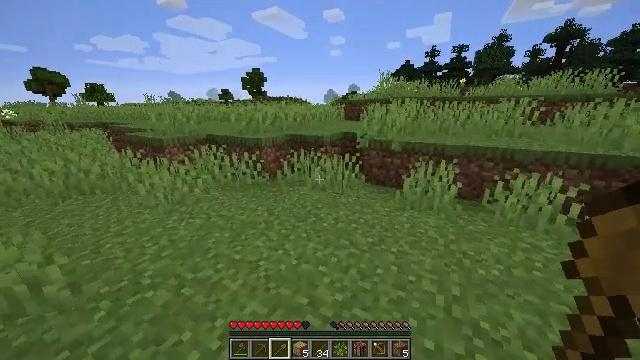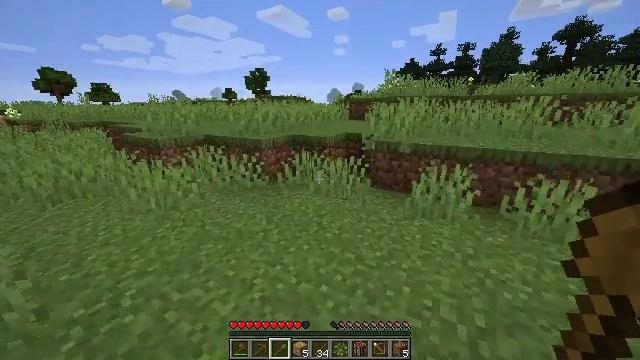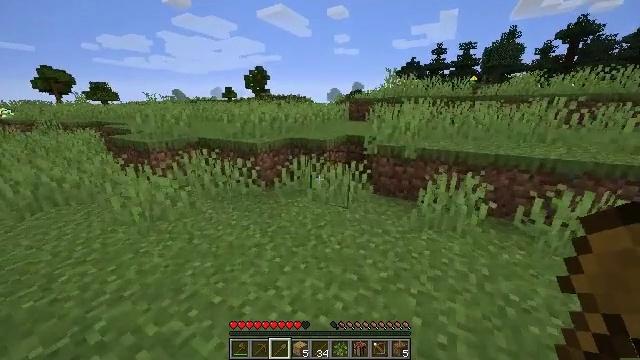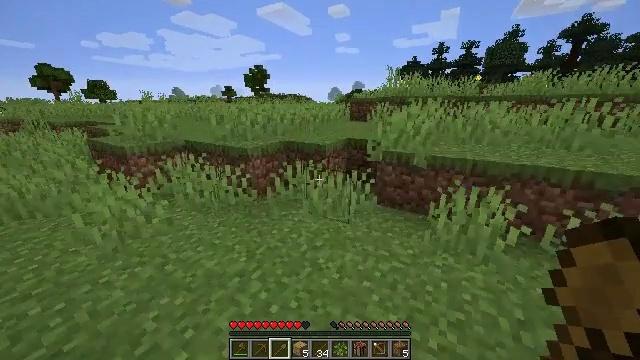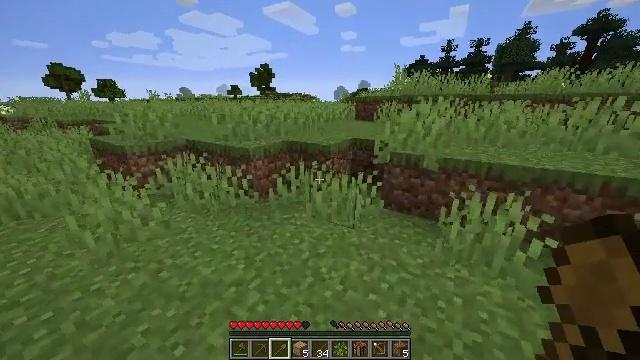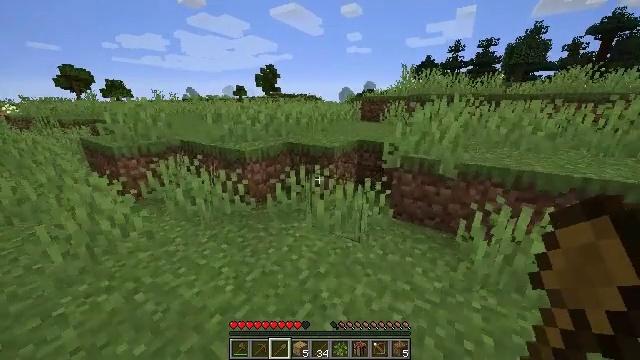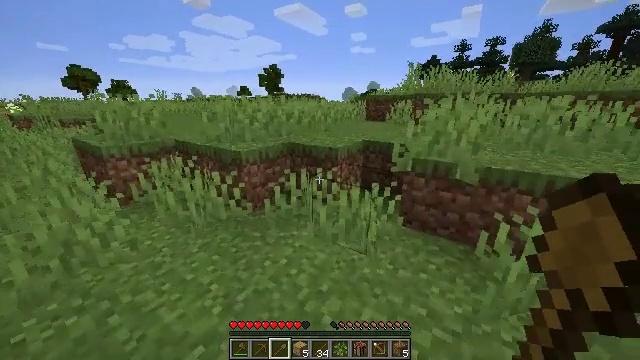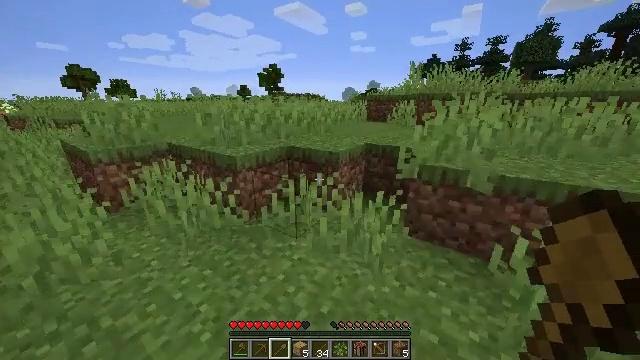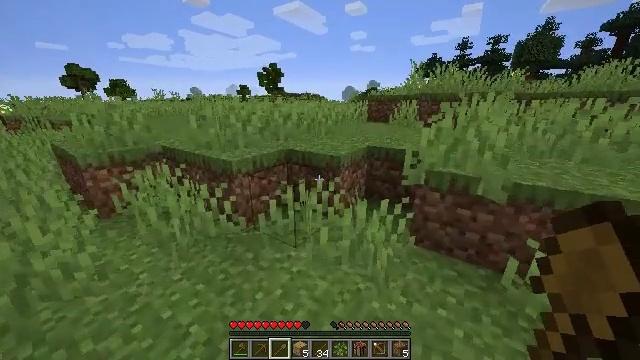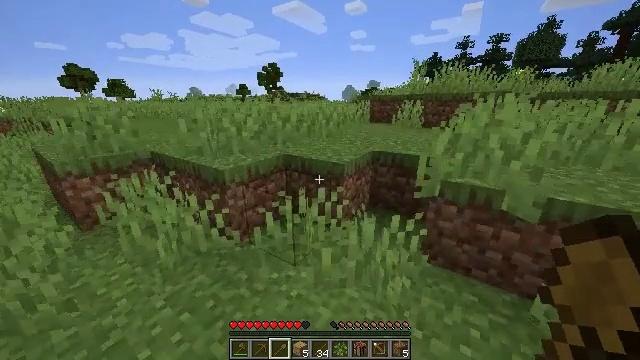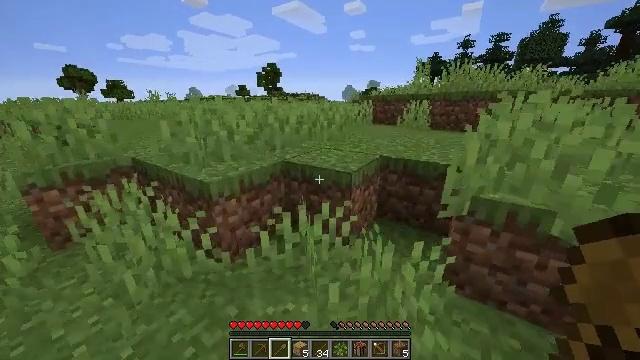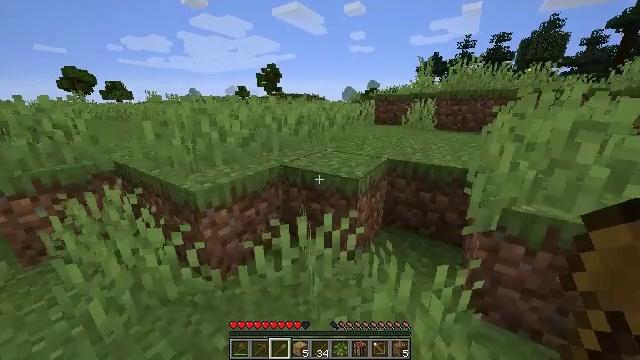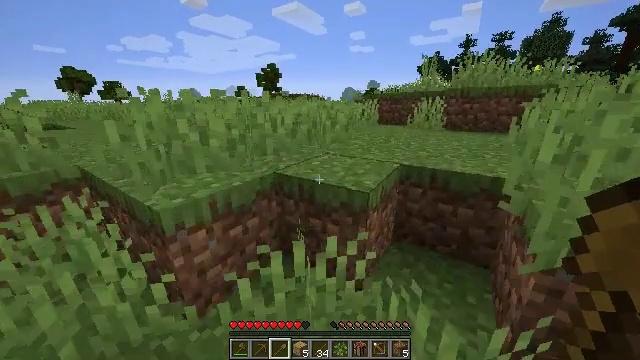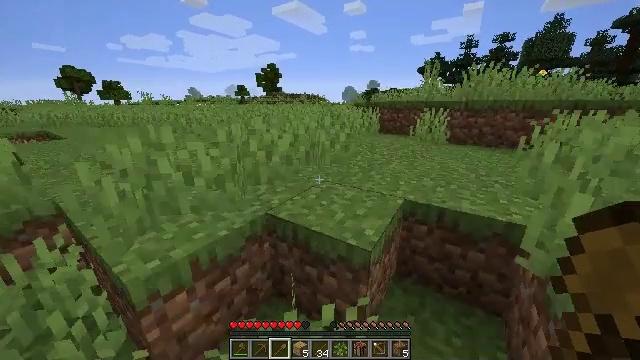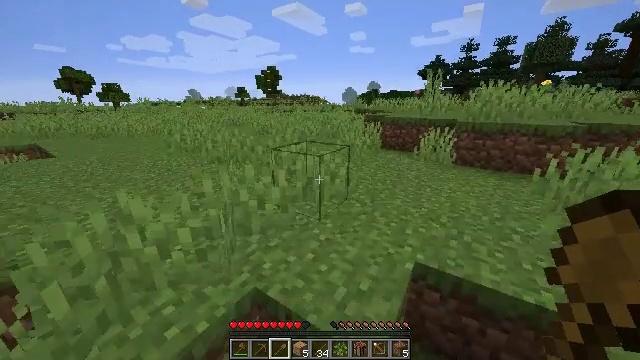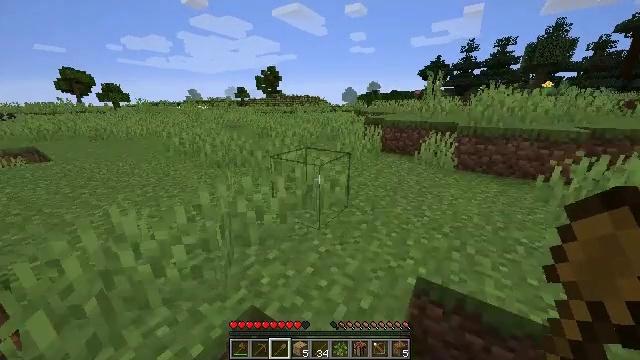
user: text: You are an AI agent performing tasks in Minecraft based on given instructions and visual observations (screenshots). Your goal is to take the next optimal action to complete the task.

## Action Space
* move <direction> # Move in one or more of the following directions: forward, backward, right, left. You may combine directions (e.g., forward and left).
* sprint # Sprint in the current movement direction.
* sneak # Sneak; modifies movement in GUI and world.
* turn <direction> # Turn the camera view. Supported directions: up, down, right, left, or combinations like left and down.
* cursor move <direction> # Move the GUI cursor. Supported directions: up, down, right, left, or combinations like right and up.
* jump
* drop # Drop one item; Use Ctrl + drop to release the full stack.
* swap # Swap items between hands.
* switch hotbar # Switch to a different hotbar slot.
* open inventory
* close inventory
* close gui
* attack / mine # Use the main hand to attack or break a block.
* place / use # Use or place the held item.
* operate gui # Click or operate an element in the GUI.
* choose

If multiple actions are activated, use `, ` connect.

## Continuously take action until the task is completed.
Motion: motion action
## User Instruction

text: Clear the ground by mining grass.
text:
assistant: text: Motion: move forward
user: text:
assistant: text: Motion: move forward
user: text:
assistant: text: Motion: move forward
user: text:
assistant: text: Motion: move forward, turn left
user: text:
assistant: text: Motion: move forward, turn left
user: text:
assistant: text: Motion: move forward
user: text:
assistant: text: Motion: move forward
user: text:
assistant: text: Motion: move forward
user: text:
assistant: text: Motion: move forward
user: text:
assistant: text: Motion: move forward
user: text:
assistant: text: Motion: move forward
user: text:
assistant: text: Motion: move forward
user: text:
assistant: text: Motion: move forward, jump
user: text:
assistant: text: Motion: move forward, jump
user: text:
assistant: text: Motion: move forward, jump
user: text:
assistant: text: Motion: move forward, jump
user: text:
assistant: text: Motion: move forward, jump
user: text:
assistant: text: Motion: move forward, jump
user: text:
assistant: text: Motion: move forward, jump
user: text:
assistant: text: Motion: move forward, jump
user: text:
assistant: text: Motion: move forward, jump
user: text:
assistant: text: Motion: move forward, jump
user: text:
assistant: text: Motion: move forward, jump
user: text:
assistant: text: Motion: move forward, jump
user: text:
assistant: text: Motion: move forward, jump
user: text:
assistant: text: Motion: move forward, jump
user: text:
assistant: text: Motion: move forward, jump
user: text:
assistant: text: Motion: move forward, jump
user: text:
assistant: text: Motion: move forward, jump
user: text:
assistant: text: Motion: move forward, jump